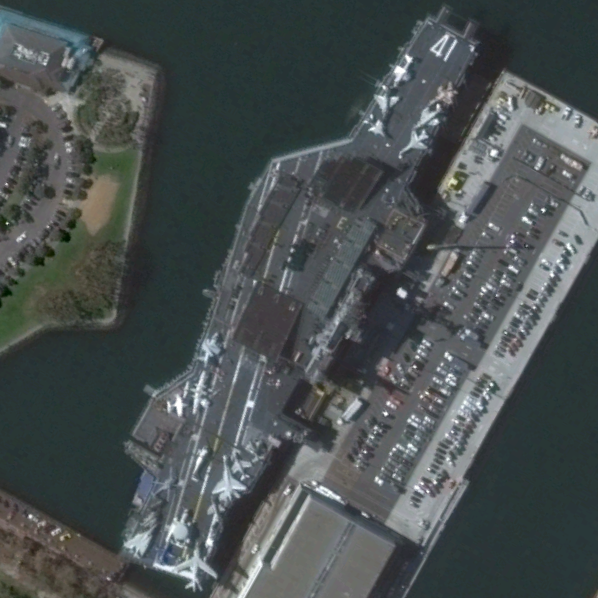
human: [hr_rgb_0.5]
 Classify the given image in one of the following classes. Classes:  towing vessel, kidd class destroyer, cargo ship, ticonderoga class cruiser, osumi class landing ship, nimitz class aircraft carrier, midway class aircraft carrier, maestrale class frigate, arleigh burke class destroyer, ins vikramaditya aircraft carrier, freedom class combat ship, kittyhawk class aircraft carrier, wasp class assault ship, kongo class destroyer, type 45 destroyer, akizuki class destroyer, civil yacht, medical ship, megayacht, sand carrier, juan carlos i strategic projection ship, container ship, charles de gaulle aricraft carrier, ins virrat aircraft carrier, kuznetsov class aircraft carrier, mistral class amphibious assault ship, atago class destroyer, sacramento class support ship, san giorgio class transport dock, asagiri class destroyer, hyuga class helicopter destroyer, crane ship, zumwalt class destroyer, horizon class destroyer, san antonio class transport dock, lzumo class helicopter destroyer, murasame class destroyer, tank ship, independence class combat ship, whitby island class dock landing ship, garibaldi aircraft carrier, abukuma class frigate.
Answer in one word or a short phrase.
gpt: Midway class aircraft carrier